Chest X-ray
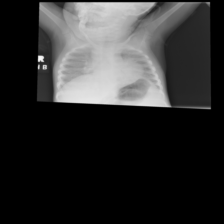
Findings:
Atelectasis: negative
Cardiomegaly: negative
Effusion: negative
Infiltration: negative
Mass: negative
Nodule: negative
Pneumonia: negative
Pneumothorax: negative
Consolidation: negative
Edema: negative
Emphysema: negative
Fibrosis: negative
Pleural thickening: negative
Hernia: negative